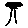
Label: tree